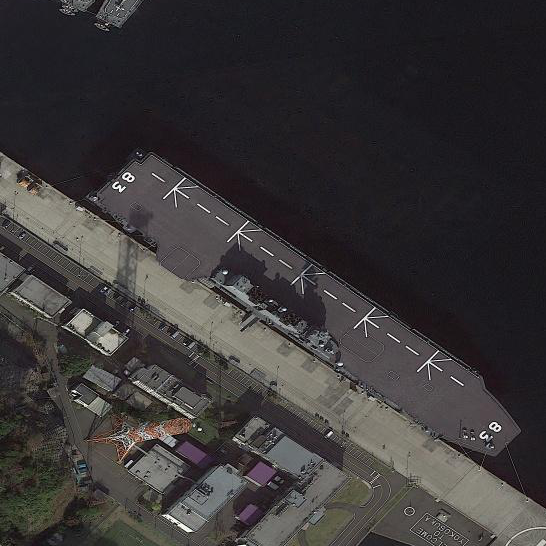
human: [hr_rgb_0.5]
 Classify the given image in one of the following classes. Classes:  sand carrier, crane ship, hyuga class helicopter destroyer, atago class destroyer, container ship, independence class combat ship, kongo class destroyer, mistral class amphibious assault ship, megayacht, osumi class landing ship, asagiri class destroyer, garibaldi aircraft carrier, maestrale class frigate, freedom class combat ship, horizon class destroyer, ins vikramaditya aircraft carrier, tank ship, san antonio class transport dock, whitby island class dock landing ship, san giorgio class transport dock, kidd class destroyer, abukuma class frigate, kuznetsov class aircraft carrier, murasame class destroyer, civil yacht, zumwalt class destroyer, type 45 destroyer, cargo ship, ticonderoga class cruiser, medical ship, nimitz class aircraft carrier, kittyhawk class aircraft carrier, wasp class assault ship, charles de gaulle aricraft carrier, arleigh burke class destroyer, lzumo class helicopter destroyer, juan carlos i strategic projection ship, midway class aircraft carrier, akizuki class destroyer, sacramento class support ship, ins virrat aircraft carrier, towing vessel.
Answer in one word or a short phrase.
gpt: Lzumo class helicopter destroyer